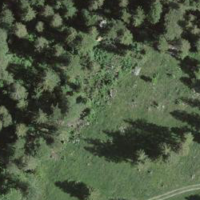
EUNIS habitat code: 43
Species observed at this site:
Euphorbia cyparissias